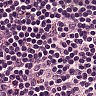
Metastatic tissue present: no